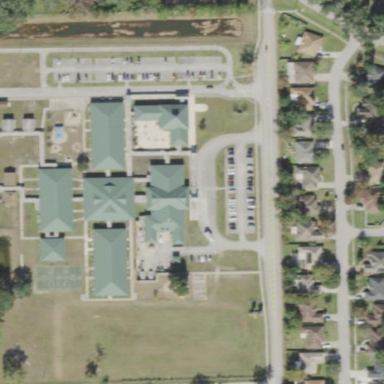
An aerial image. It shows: School.